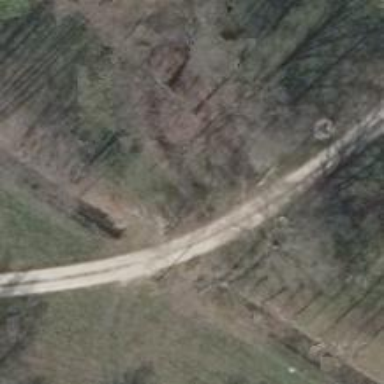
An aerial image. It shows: Driveway bridge with ground surface.